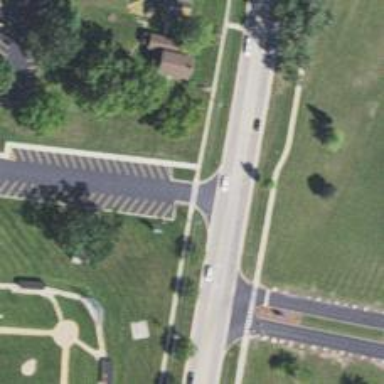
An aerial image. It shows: Footway crossing with marked asphalt surface.